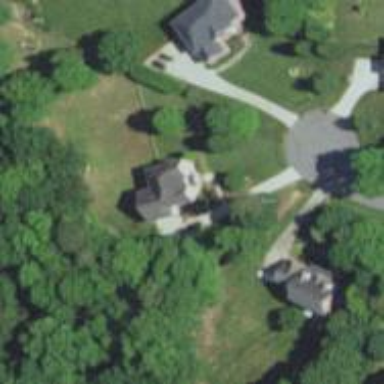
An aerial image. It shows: Driveway.